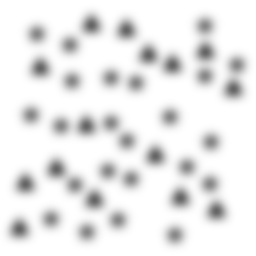
Squares: 0
Triangles: 15
Stars: 23
Total shapes: 38